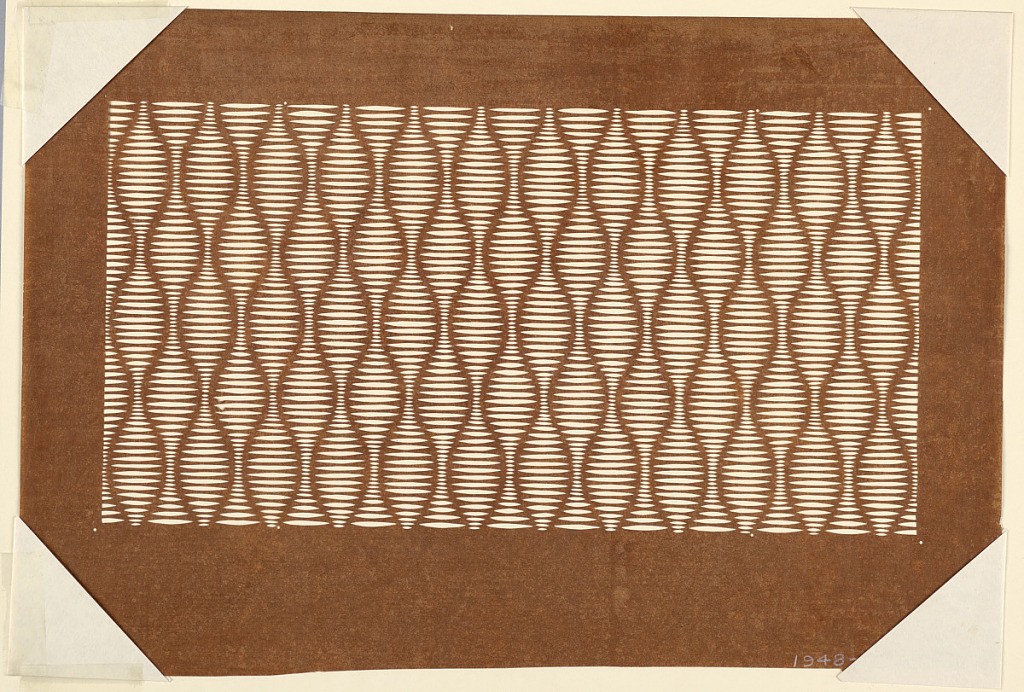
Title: Rising Steam Motif
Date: late 18th - early 19th century
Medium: Mulberry paper (kozo washi) treated with fermented persimmon tannin (kakishibu)
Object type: Katagami
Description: Rising Steam (totewaku) shown as an undulating wave design, forms even gaps and spaces. Thin horizontal lines are carved out to create more texture.